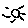
Label: sun